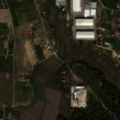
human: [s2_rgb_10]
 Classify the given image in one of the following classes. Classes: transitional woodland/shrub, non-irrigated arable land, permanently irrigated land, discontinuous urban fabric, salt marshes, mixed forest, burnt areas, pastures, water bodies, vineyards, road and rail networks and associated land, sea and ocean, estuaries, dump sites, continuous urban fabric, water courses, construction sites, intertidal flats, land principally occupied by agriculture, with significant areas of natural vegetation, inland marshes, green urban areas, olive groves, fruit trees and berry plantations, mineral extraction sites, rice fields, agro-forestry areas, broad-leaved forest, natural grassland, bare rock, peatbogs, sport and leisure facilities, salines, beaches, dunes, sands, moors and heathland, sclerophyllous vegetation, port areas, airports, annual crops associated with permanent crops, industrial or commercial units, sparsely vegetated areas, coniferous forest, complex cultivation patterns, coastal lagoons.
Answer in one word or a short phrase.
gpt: industrial or commercial units, permanently irrigated land, complex cultivation patterns, mixed forest